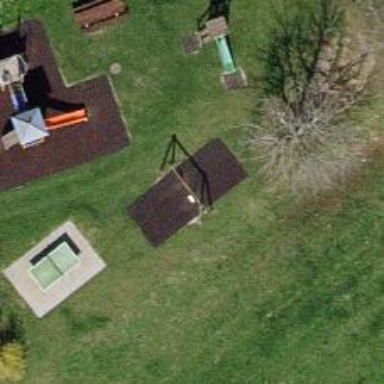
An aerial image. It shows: Playground with swings.